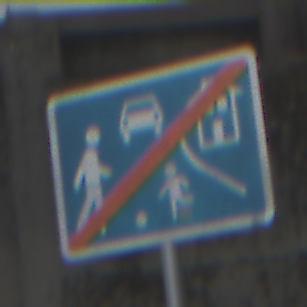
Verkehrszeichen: EndeVerkehrsberuhigterBereich
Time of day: Midday
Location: Outdoor (Suburban)
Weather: Overcast
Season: NotSpecified
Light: Natural